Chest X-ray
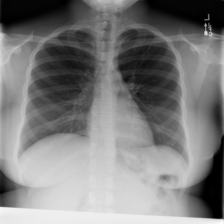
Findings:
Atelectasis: negative
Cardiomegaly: negative
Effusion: negative
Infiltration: negative
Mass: negative
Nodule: negative
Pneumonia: negative
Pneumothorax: negative
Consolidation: negative
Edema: negative
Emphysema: negative
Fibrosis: negative
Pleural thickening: negative
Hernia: negative